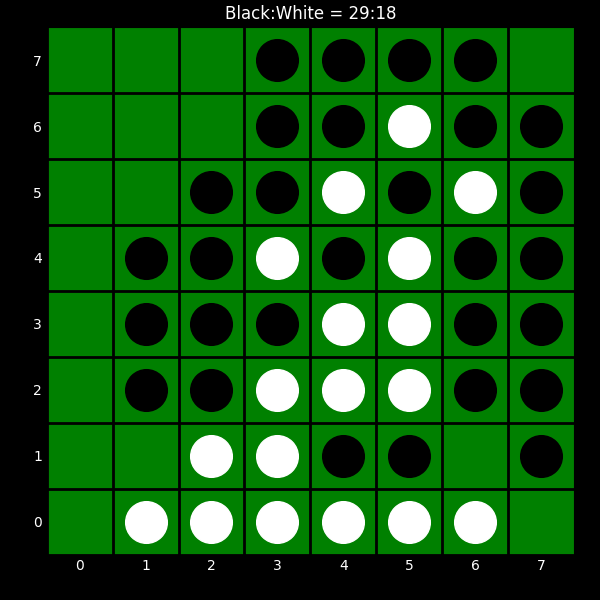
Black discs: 29
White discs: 18